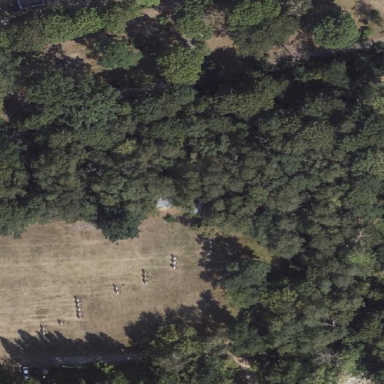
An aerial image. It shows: Grassy pitch designated for archery.